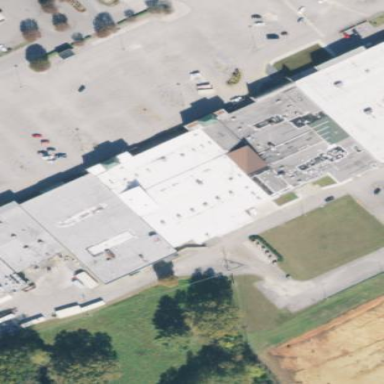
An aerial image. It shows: Mall building.